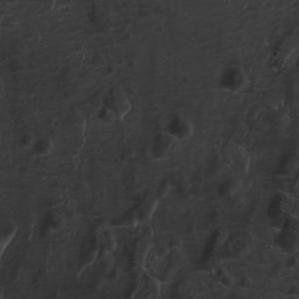
Label: non_frost